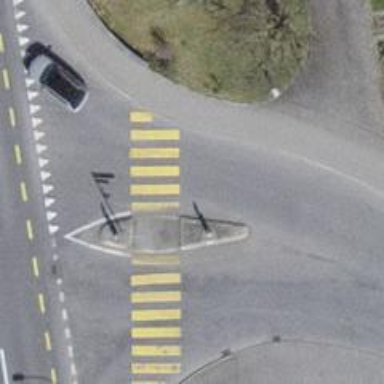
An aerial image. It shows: Marked zebra crossing with island.